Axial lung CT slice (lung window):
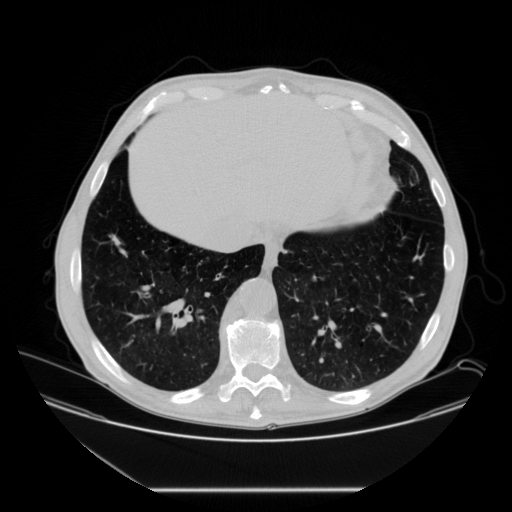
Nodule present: no